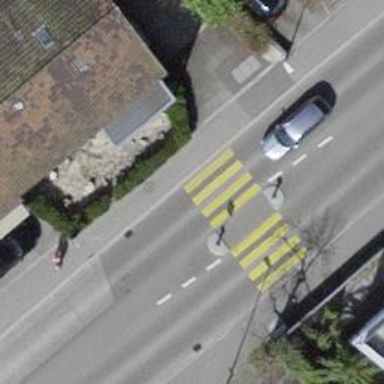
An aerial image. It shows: Footway crossing with marked asphalt surface.